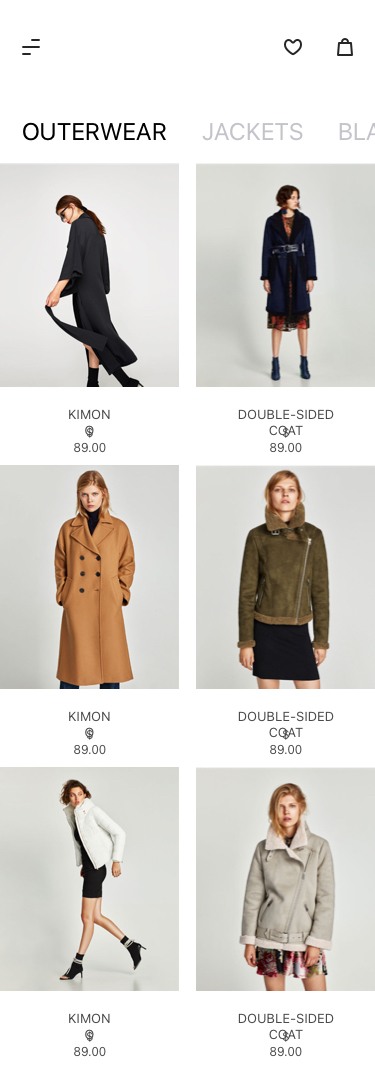
Text in this UI design:
Outerwear
jackets
Blazers
KIMONO
$ 89.00
DOUBLE-SIDED COAT
$ 89.00
KIMONO
$ 89.00
KIMONO
$ 89.00
DOUBLE-SIDED COAT
$ 89.00
DOUBLE-SIDED COAT
$ 89.00